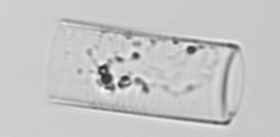
Label: Guinardia_flaccida